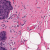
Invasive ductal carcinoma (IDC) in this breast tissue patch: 0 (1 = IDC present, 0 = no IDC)